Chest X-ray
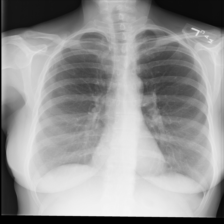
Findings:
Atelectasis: negative
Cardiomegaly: negative
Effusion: negative
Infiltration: positive
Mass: negative
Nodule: negative
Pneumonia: negative
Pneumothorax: negative
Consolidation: negative
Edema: negative
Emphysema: negative
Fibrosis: negative
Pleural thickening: negative
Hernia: negative